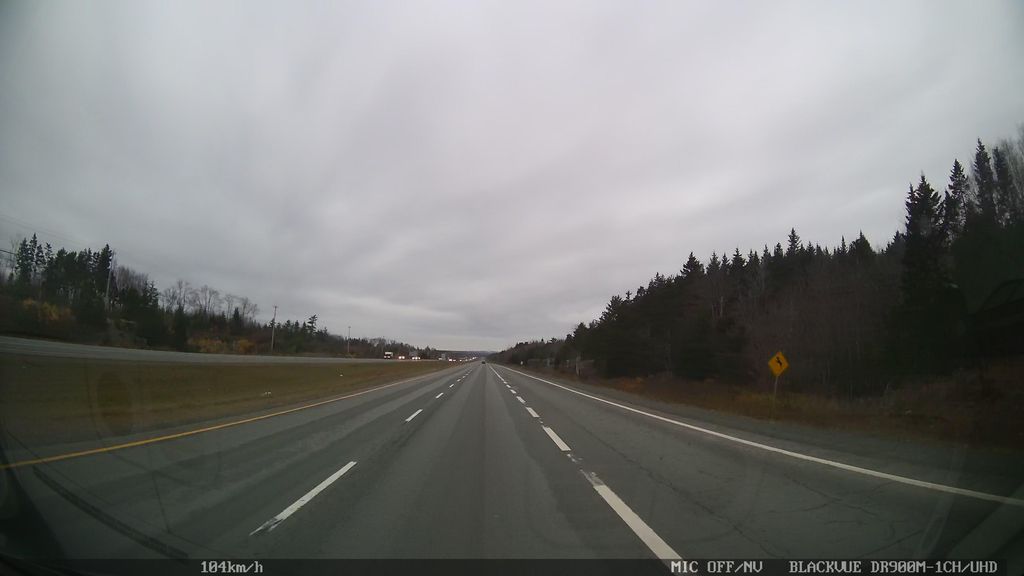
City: halifax